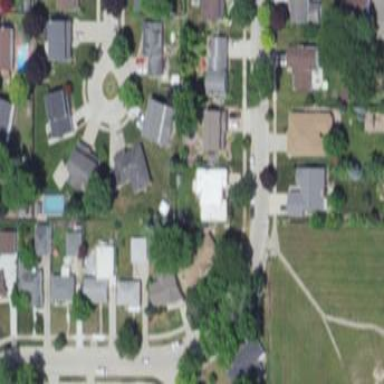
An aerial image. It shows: Single-family residential area.